Question: I am developing an application in which searchview is in main activity's action bar. And in the main activity there are 3 fragments. There is a listview in each fragment. The problem is that how can I sort fragment's list item when searchview is implemented in activity's action bar.
I am using simple cursor adapter and listview having custom row in which there are textview and imageview.

This is the code of searchview in activity
'''
SearchManager SManager = (SearchManager) getSystemService(Context.SEARCH_SERVICE);
MenuItem searchMenuItem = menu.findItem(R.id.action_search);
android.support.v7.widget.SearchView searchViewAction = (android.support.v7.widget.SearchView) MenuItemCompat.getActionView(searchMenuItem);
searchViewAction.setSearchableInfo(SManager.getSearchableInfo(getComponentName()));
searchViewAction.setIconifiedByDefault(true);
android.support.v7.widget.SearchView.OnQueryTextListener textChangeListener = new android.support.v7.widget.SearchView.OnQueryTextListener()
{
@Override
public boolean onQueryTextChange(String newText)
{
// this is your adapter that will be filtered
adapter.getFilter().filter(newText);
System.out.println("on text chnge text: "+newText);
return true;
}
@Override
public boolean onQueryTextSubmit(String query)
{
// this is your adapter that will be filtered
adapter.getFilter().filter(query);
System.out.println("on query submit: "+query);
return true;
}
};
searchViewAction.setOnQueryTextListener(textChangeListener);
'''
And the code of fragment is
'''
Cursor mCursor = getContacts();
getActivity().startManagingCursor(mCursor);
c_adapter = new SimpleCursorAdapter(getActivity(), R.layout.contact_item, mCursor,
new String[]{ContactsContract.Contacts.DISPLAY_NAME
, ContactsContract.Contacts.PHOTO_THUMBNAIL_URI, ContactsContract.Contacts._ID},
new int[]{R.id.username1, R.id.ivuserpicicon1});
if (c_adapter.getCount() == 0) {
Toast.makeText(getActivity(), "No Items Available", Toast.LENGTH_SHORT).show();
}
listview = (ListView) view.findViewById(R.id.listview);
listview.setAdapter(c_adapter);
listview.setTextFilterEnabled(true);
'''
How can I implement searchview. I need little guidance.
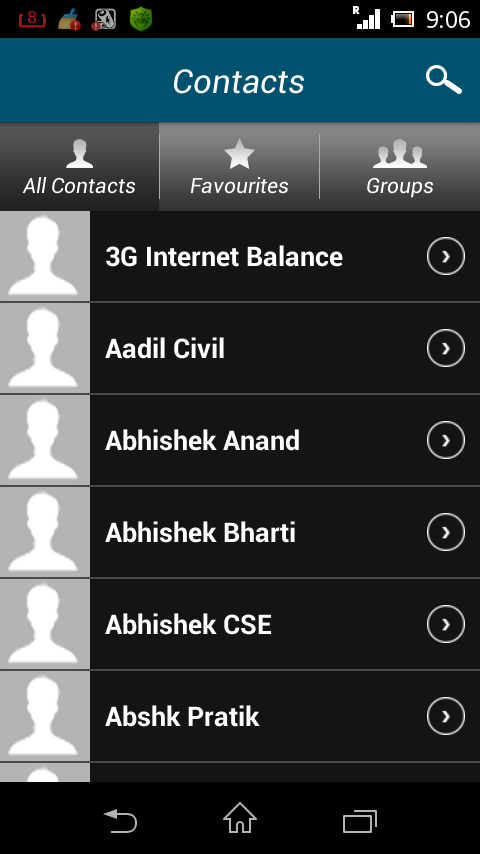
Answer: Activity to fragment communication is fairly simple when compared to fragment to activity communication. You can check the following link for both the types of communication
<URL>
In your activity you can get an instance of your fragment containing the ListView and invoke all search and sort operations.
Assuming that you have added
'''
android:actionViewClass="android.widget.SearchView"
'''
for your search menu item in your menu layout file, in the onCreateOptionsMenu of your activity you can add
'''
MenuItem searchItem = menu.findItem(R.id.your_search_menu_item);
SearchView actionSearchView = (SearchView) searchItem.getActionView();
actionSearchView.setIconifiedByDefault(false);
actionSearchView.setOnQueryTextListener(//Set up your OnQueryTextListener here);
'''
In the onQueryTextChange method of the OnQueryTextListener, you can invoke your fragments methods for search and sort.